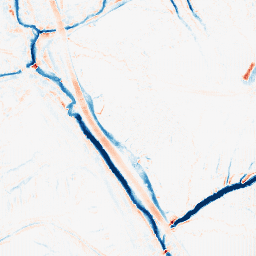
Category: morphological
Decomposition family: tophat_combined
Decomposition parameters: size: 5
Upsampling method: fft_zeropad
Upsampling parameters: scale: 4
Upsampling scale: 4